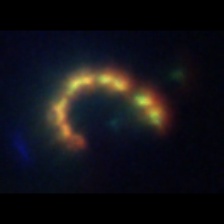
Taxon: Chaetoceros
Group: Diatoms